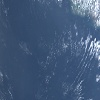
Label: water